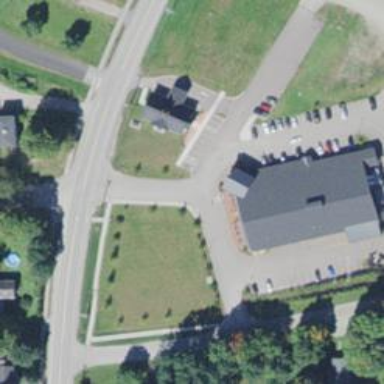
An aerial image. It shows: Footway with asphalt surface and crossing.